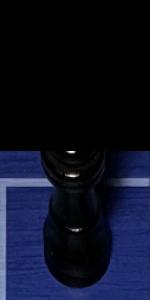
Label: Queen_Black